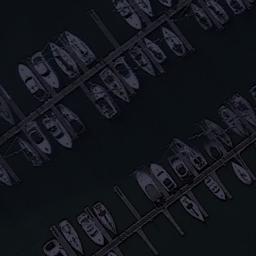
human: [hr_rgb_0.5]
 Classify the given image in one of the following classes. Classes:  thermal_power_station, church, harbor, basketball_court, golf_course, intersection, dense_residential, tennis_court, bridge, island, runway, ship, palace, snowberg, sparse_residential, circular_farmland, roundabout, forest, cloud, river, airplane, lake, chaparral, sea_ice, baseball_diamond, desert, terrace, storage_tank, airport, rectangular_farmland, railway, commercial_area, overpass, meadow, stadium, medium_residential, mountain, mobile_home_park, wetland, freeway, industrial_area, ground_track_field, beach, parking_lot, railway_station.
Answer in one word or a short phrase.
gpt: harbor